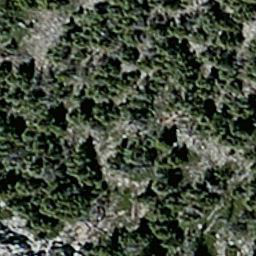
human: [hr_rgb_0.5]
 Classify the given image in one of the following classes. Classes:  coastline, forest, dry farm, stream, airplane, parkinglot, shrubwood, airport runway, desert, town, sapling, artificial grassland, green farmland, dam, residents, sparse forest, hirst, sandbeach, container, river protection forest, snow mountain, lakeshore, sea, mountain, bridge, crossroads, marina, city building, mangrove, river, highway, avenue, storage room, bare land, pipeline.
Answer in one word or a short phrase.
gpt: sparse forest